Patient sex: M
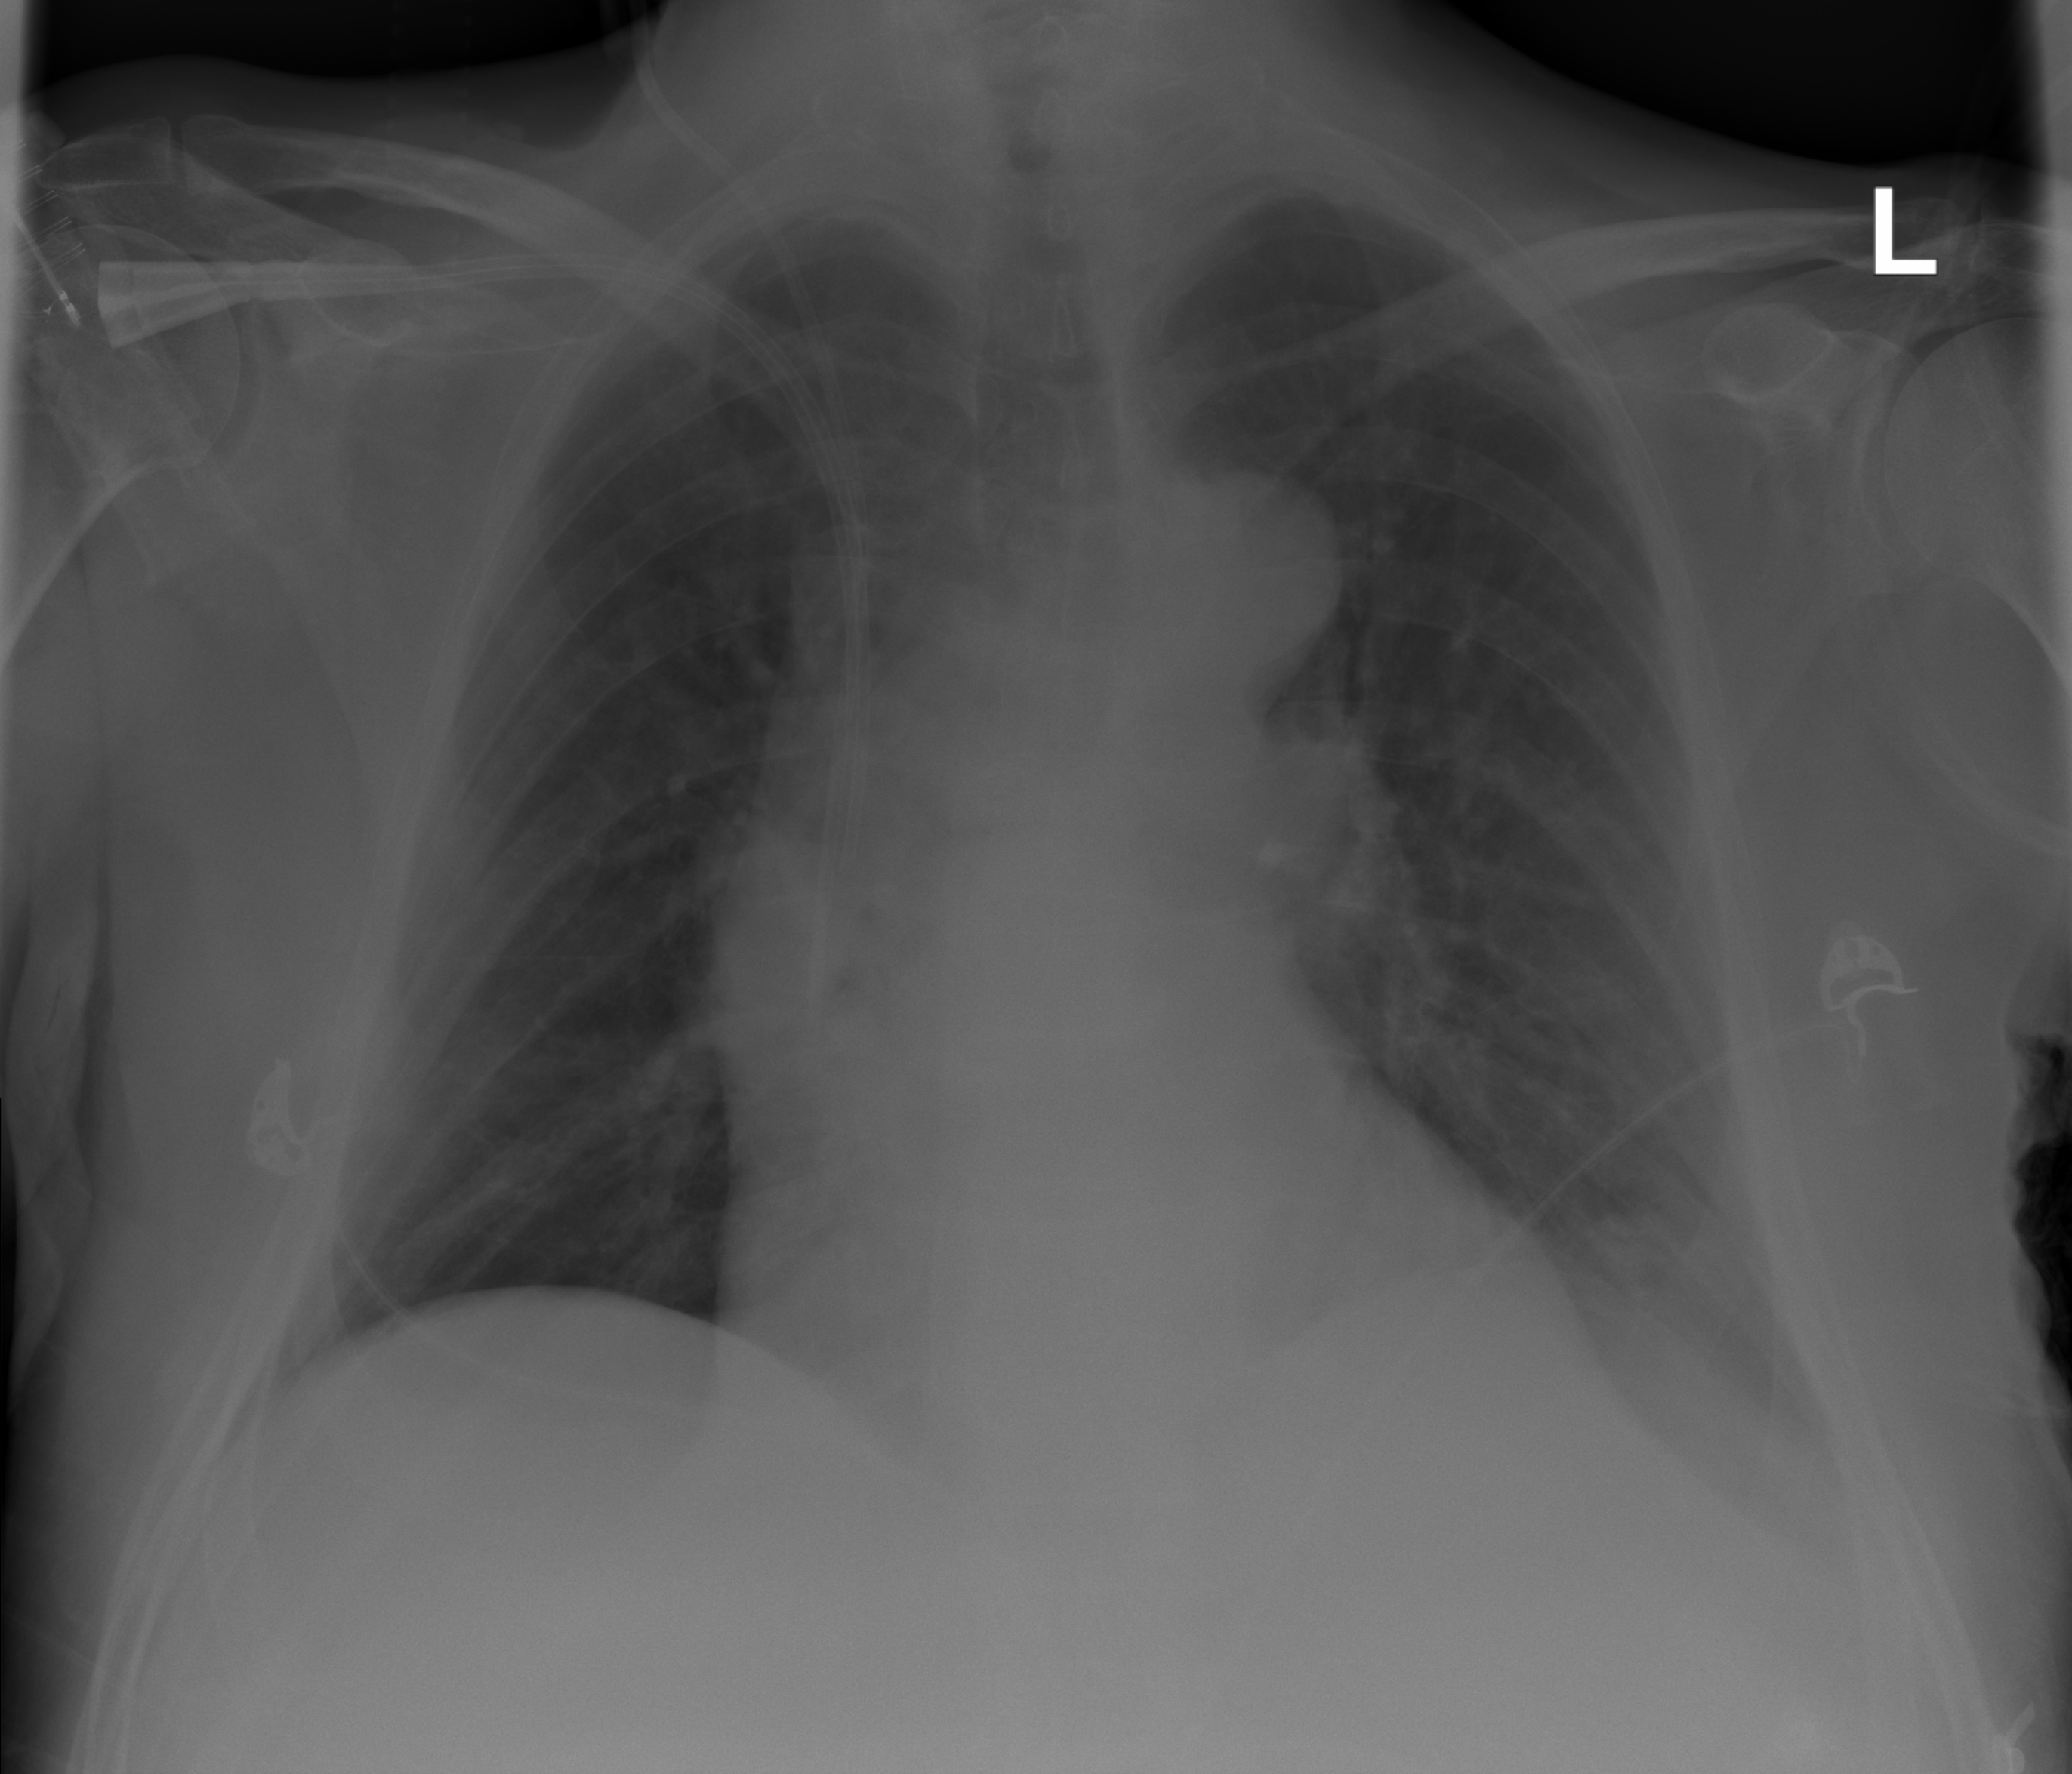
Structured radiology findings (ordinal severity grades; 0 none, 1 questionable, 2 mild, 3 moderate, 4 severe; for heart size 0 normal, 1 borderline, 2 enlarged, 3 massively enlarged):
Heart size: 0
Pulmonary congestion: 0
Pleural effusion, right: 0
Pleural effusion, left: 1
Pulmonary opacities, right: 0
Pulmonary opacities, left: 0
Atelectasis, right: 0
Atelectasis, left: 0